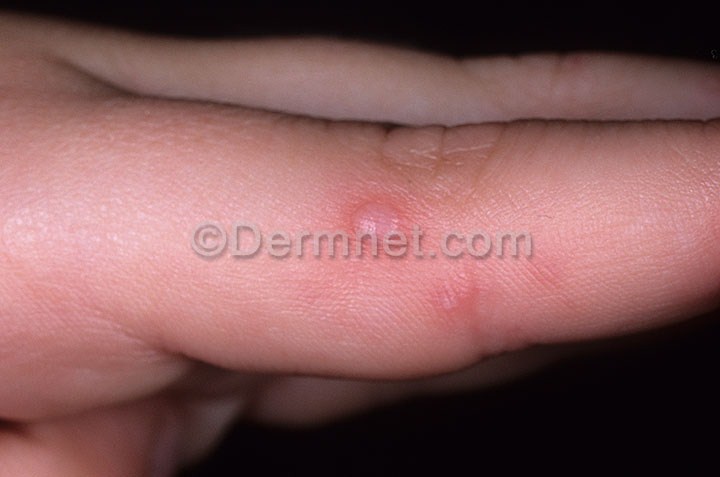
Disease: Warts Molluscum and other Viral Infections